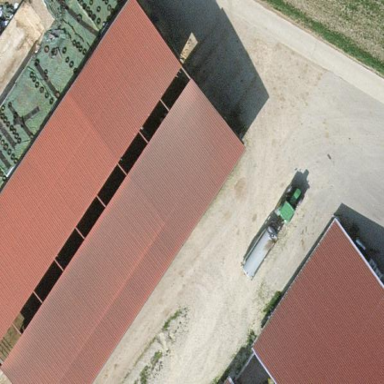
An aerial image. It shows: Farm building.